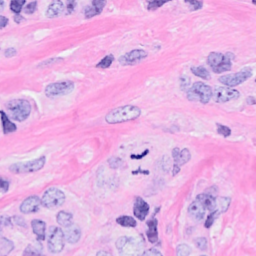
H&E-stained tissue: Breast